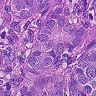
Metastatic tissue present: yes